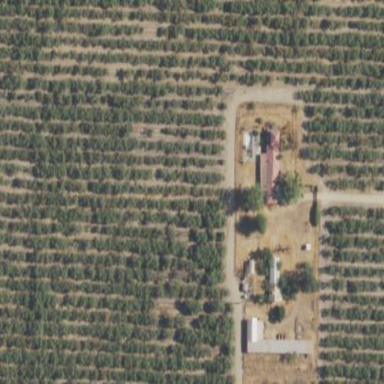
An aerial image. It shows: Orchard filled with almond trees.